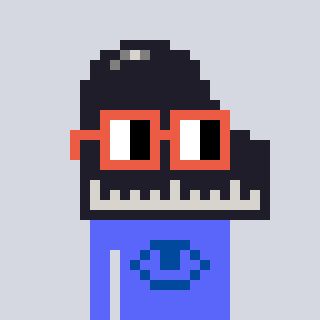
a pixel art character with square orange glasses, a piano-shaped head and a purple-colored body on a cool background